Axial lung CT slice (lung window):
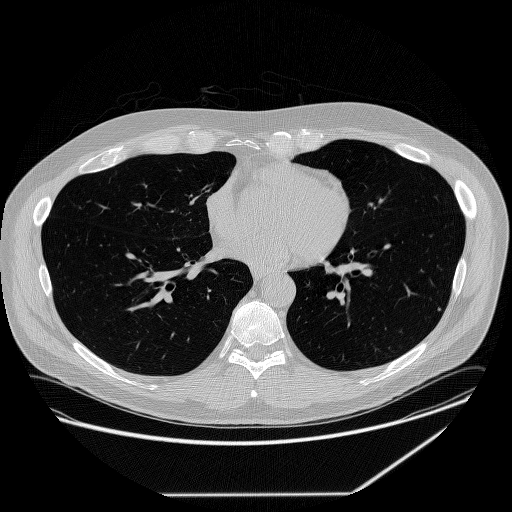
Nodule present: no